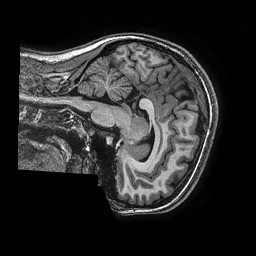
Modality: T1w
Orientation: sagittal
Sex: female
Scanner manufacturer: ge
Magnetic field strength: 3 T
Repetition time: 0.0077 s
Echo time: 0.003436 s